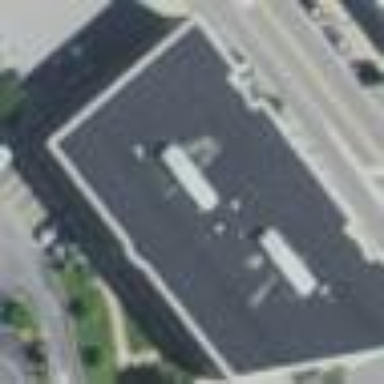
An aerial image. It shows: Commercial building.